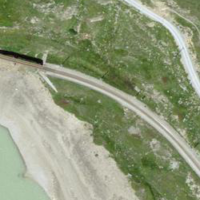
EUNIS habitat code: 26
Species observed at this site:
Campanula barbata